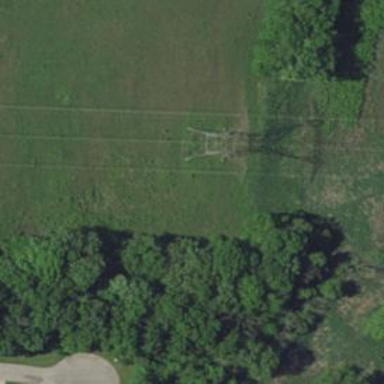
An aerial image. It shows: Power tower.